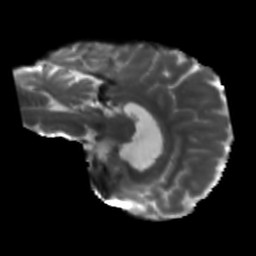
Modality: T2w
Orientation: sagittal
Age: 51
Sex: female
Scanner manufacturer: siemens
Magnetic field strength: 3 T
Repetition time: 5.25 s
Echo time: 0.08 s